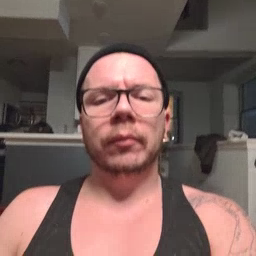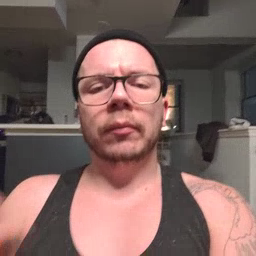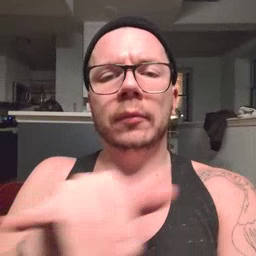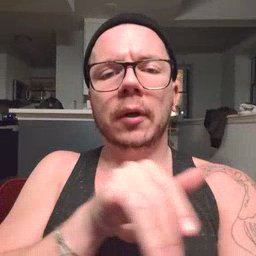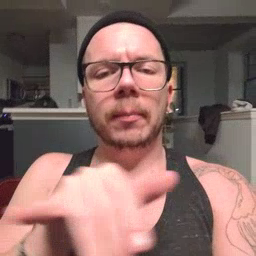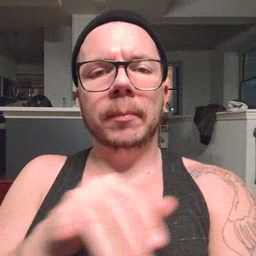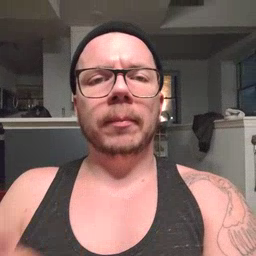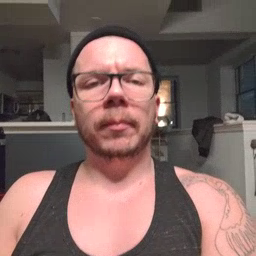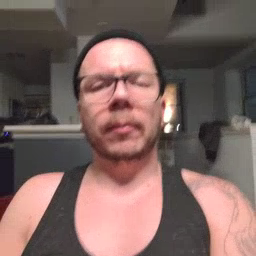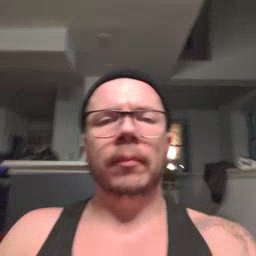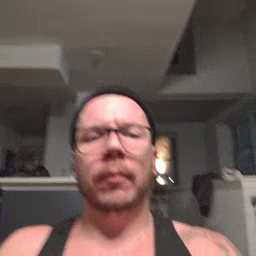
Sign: same